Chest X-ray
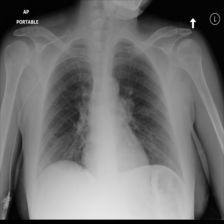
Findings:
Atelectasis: negative
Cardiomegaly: negative
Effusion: negative
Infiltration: negative
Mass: negative
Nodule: negative
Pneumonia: negative
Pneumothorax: negative
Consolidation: negative
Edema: negative
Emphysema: negative
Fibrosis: negative
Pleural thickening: negative
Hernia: negative